Fundus camera: zeiss
Shooting center: midpoint
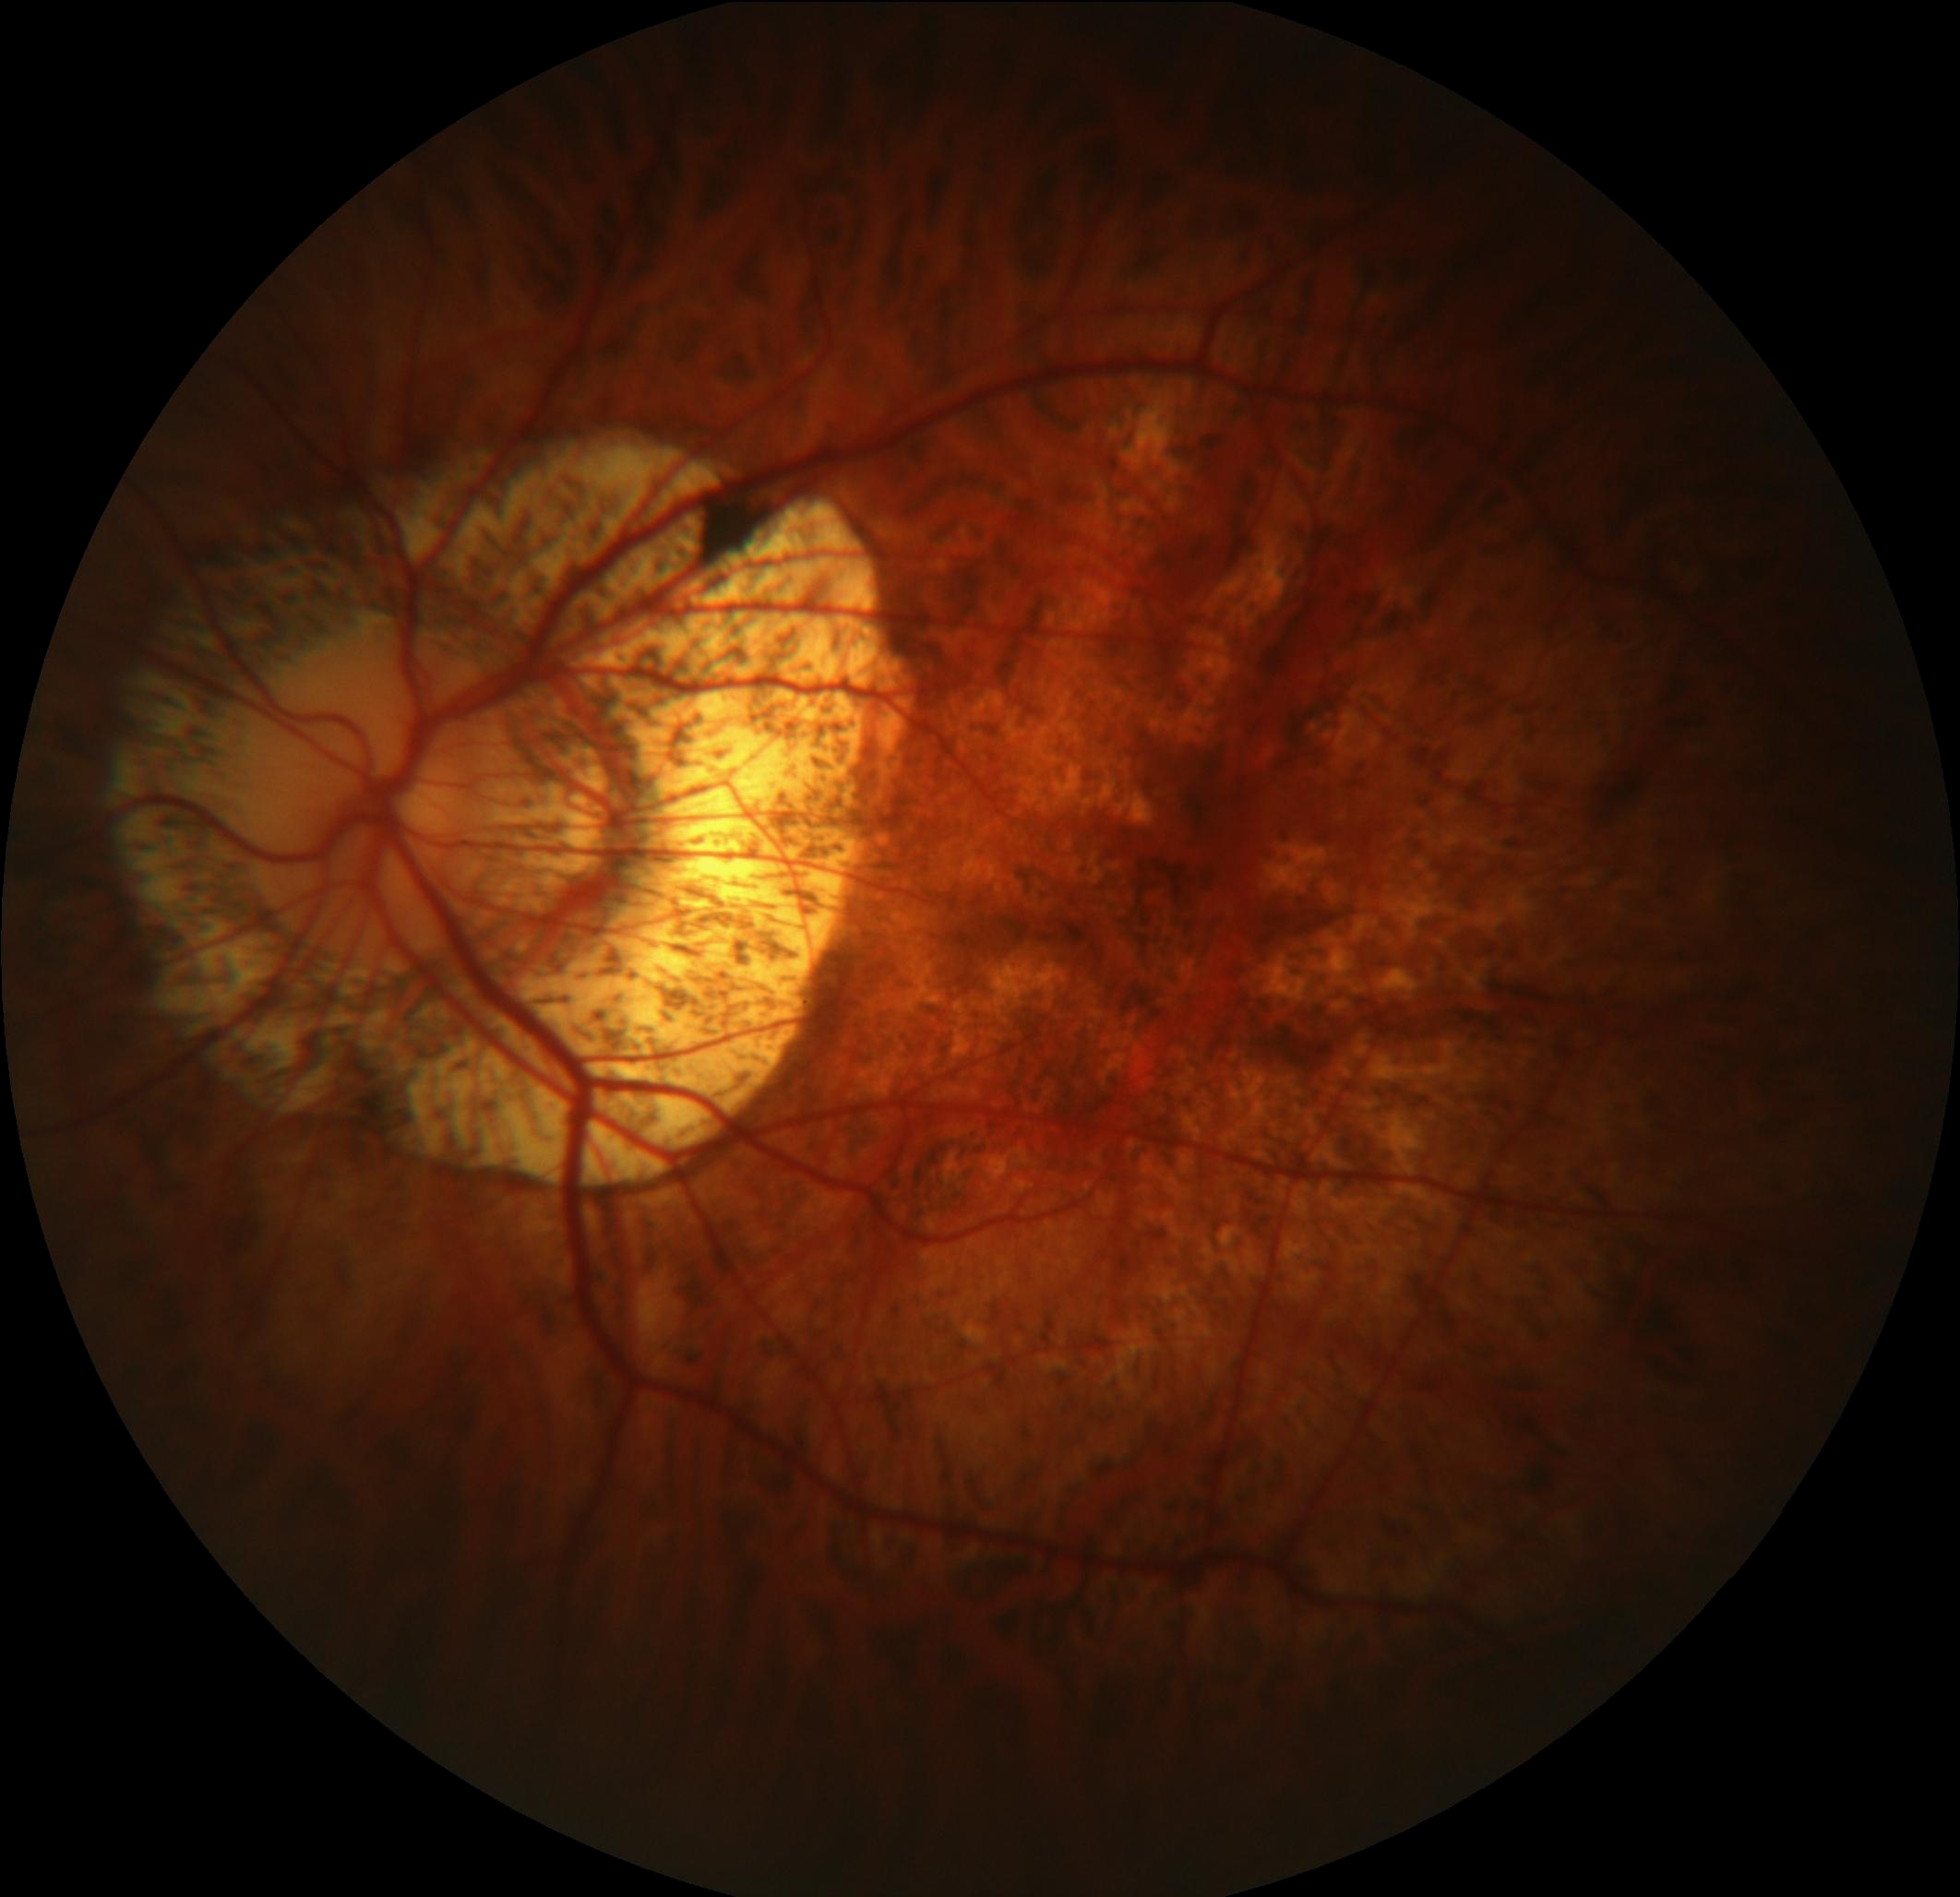
Pathologic myopia: yes
Patchy retinal atrophy: present
Retinal detachment: absent